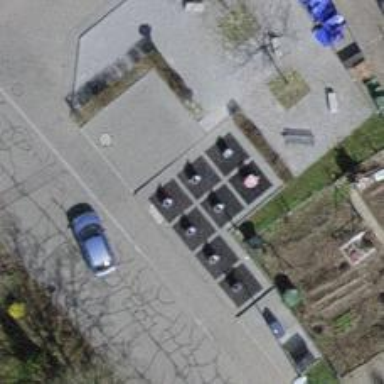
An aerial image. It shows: Recycling container at amenity designated for recycling.